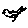
Label: bird